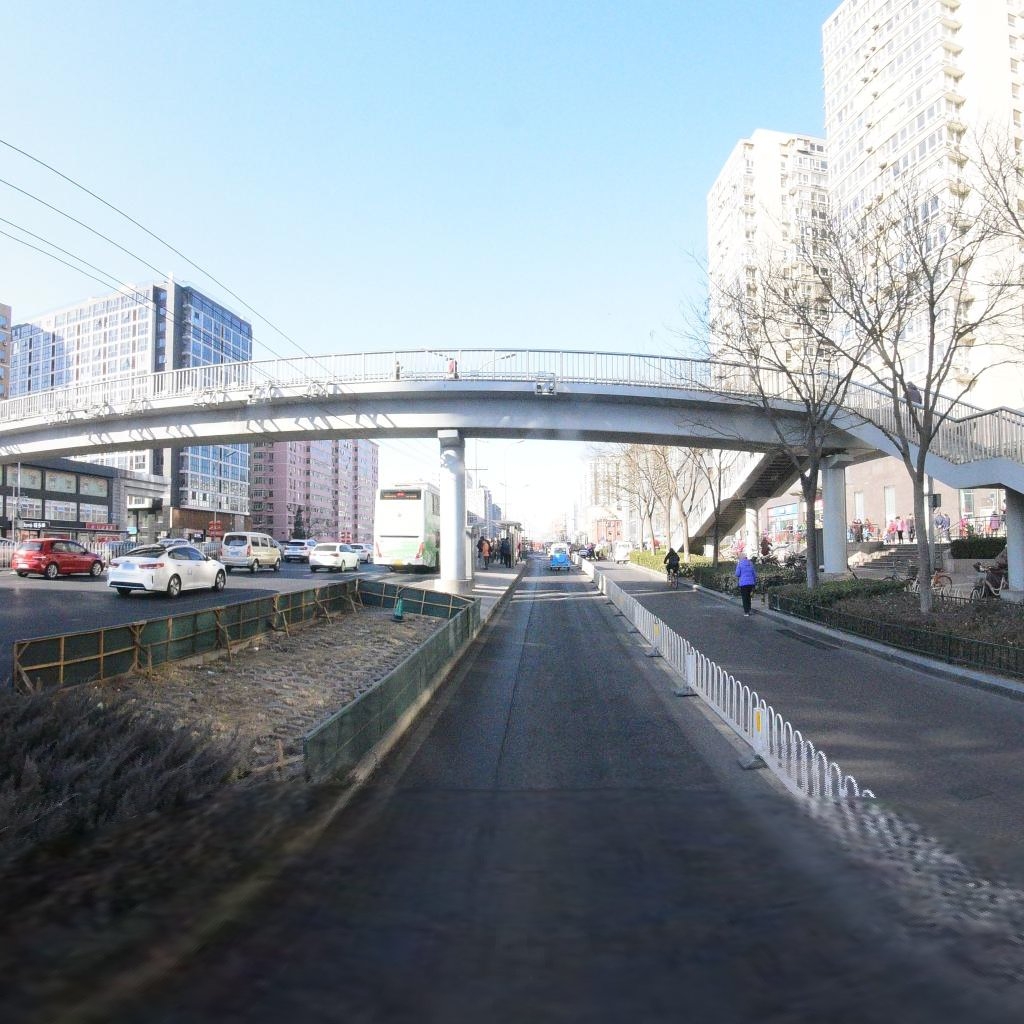
Region: Dongcheng
Road damage annotations: longitudinal crack